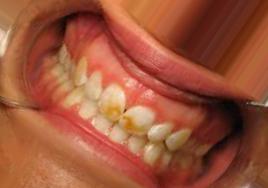
Condition: Tooth Discoloration